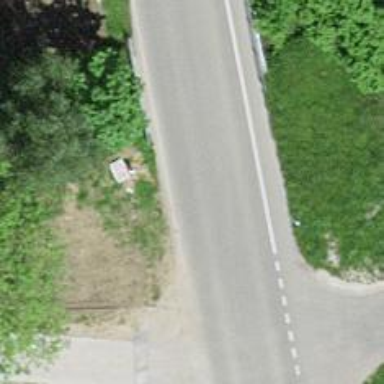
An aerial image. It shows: Tertiary road on asphalt surface crossing over bridge.